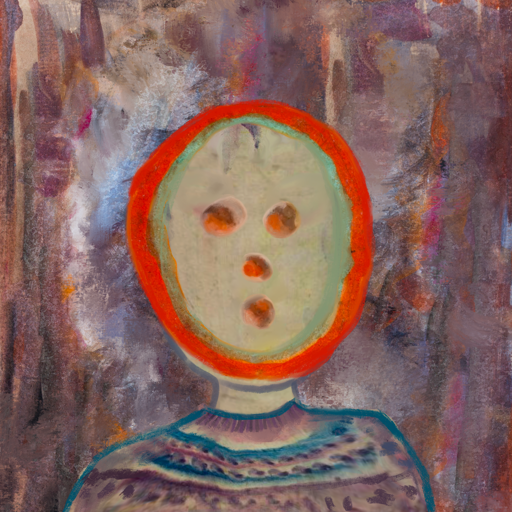
Background: Hypocrite, Head And Neck Front: Hill_Girl, Face Front: Rupkatha, Bust: HillGirl, Hair Front: Sisters, Head Accessory: Blank, Second Necklace: Blank, Necklace: Blank, Baby: Blank